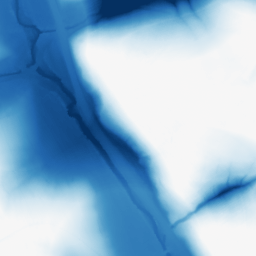
Category: morphological
Decomposition family: morphological
Decomposition parameters: operation: closing
size: 100
Upsampling method: quintic
Upsampling parameters: scale: 2
Upsampling scale: 2